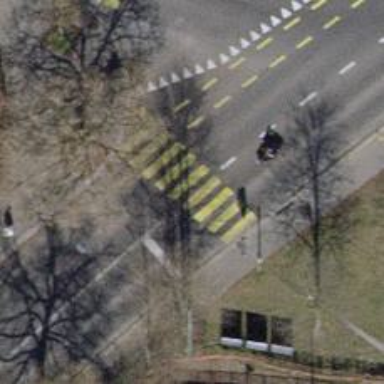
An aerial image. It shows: Crossing with traffic signals.